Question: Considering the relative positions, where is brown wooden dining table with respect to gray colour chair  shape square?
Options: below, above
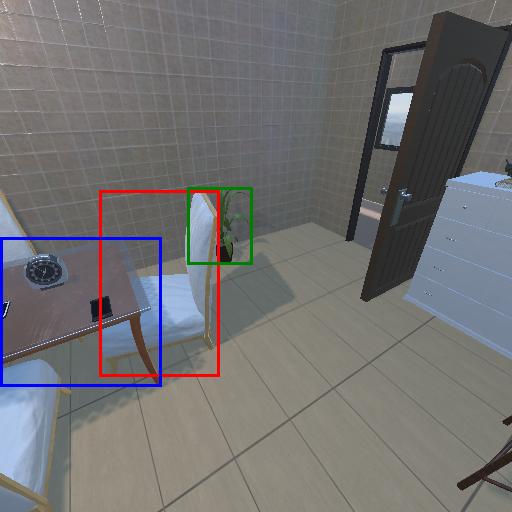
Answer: below